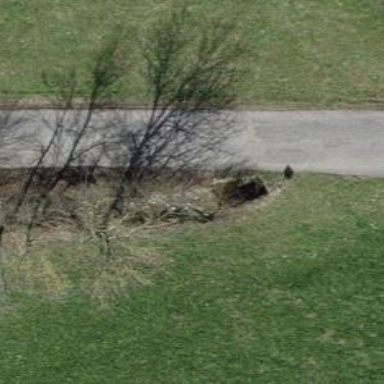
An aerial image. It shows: Culvert tunnel.